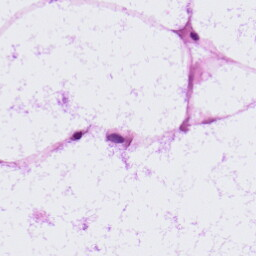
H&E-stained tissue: LymphNode